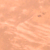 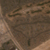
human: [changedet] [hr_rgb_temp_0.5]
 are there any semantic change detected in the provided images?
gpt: The area was urbanized.